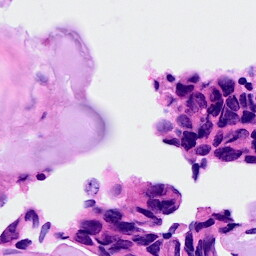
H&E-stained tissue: Breast